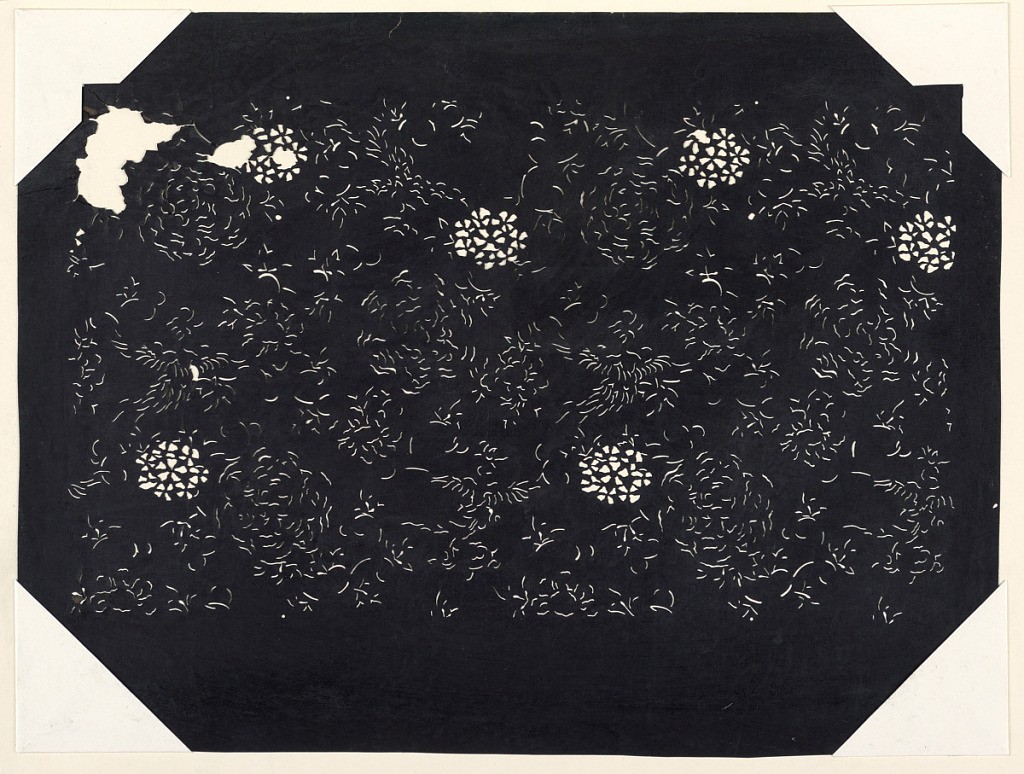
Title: Chrysanthemum Blossoms
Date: mid 18th - early 19th century
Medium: Mulberry paper (kozo washi) treated with fermented persimmon tannin (kakishibu)
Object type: Katagami
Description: Chrysanthemum blossoms and leaves are thinly craved out using the pull-carving technique. Other blossoms are cut out using geometric patterning. There is significant damage on the upper left corner.